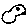
Label: bird